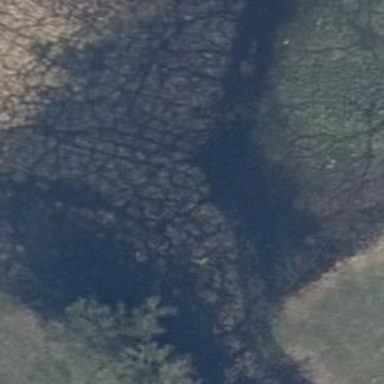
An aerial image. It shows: Wetland area characterized by wet meadow.